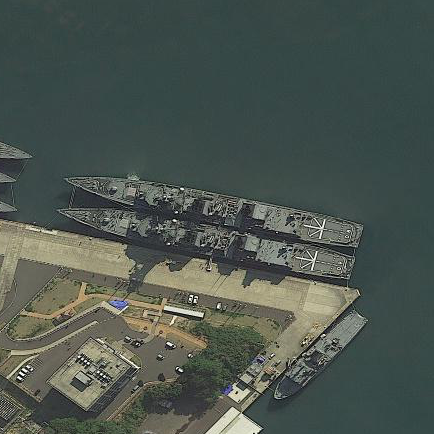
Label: cruiser